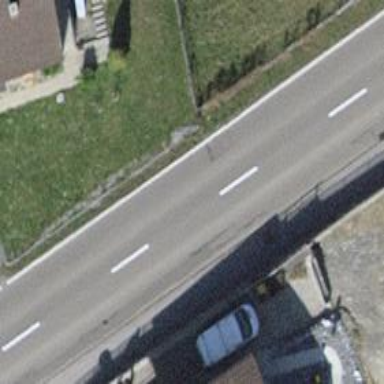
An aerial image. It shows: Secondary road with asphalt surface.